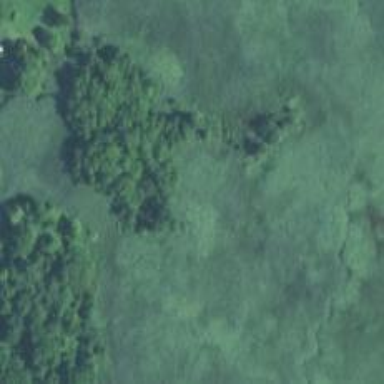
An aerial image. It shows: Swampy wetland area.